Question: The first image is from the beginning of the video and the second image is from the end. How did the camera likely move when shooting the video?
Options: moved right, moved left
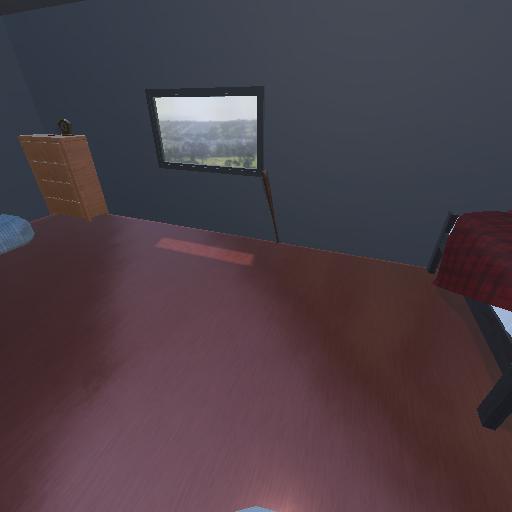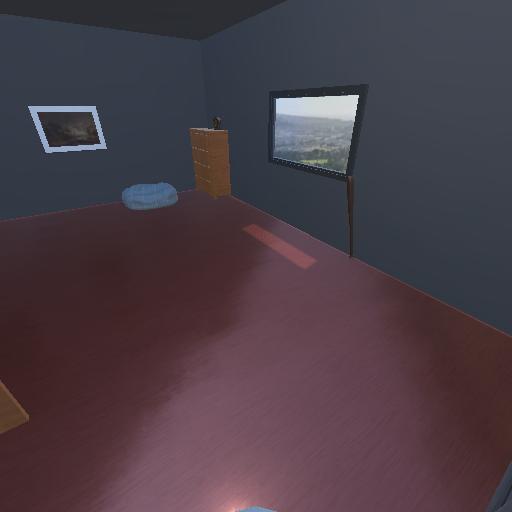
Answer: moved right